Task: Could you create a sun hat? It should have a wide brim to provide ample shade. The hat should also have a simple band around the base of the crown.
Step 2:
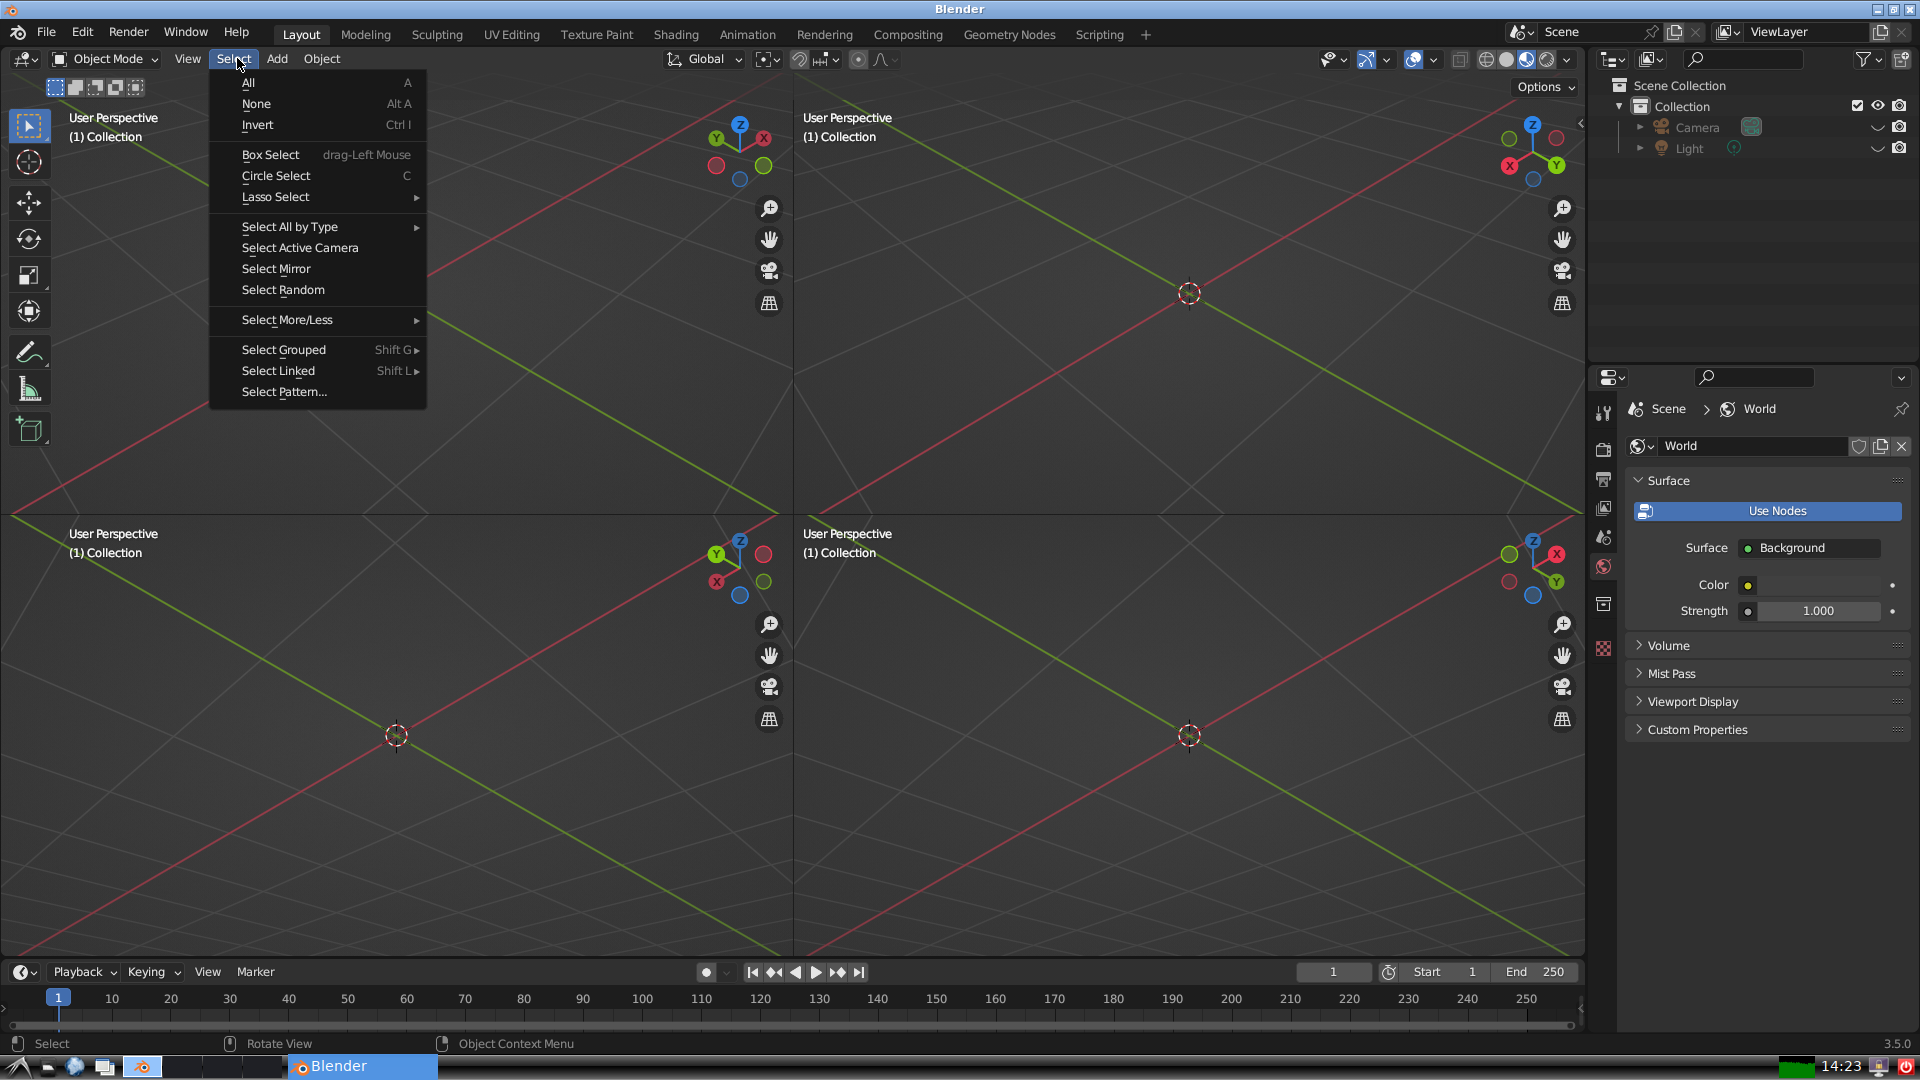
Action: {"mouse_move": [237, 230]}